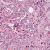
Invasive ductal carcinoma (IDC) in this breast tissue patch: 1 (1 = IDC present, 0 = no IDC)